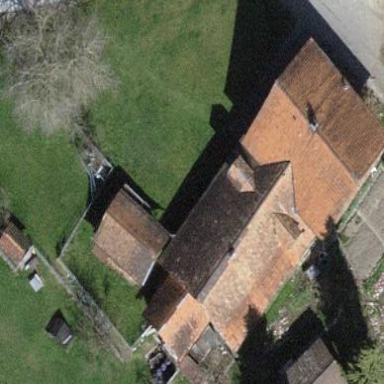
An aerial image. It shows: Simple and straightforward house.